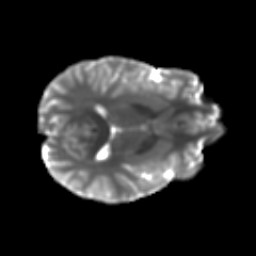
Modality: T2w
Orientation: axial
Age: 16
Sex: male
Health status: ill
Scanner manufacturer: ge
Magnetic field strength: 3 T
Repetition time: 6.752 s
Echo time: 0.079 s